Interaction volume radius: 5 \u00c5
Interaction volume height: 25 \u00c5
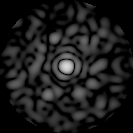
Disorder parameter: 0.8468